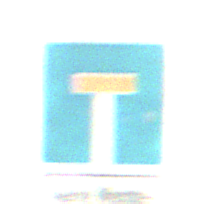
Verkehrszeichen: Sackgasse
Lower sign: HinweisGeaenderteVorfahrtVerkehrsfuehrungVerkehrsregelung3
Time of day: SunriseSunset
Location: Outdoor (Nature)
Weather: PartlyCloudy
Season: NotSpecified
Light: Natural